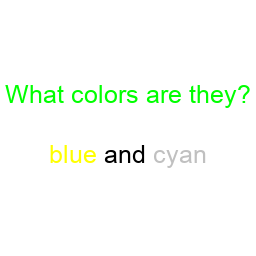
Color: yellow, silver
Color name shown: blue, cyan
Background color: white
Question text color: lime